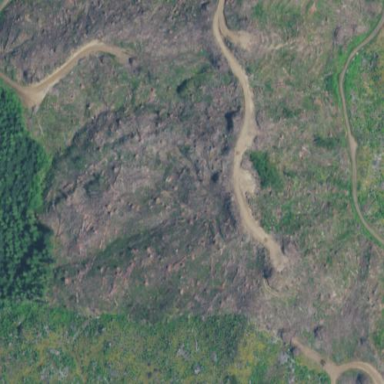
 likely man-made clearing in the landscape."